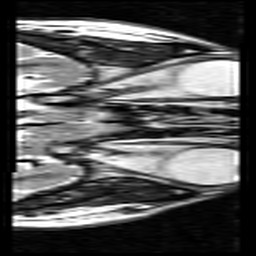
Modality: T2w
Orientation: axial
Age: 39
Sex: female
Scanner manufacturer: siemens
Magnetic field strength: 3 T
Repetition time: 7 s
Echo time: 0.085 s